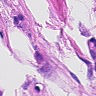
Metastatic tissue present: yes